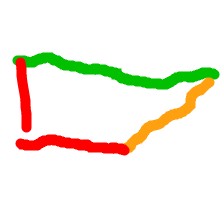
Shape: trapezoid